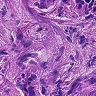
Metastatic tissue present: yes